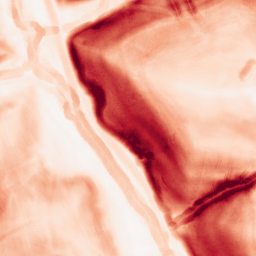
Category: morphological
Decomposition family: morphological_gradient
Decomposition parameters: size: 5
shape: disk
Upsampling method: fft_zeropad
Upsampling parameters: scale: 4
Upsampling scale: 4